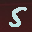
Label: 5